Interaction volume radius: 10 \u00c5
Interaction volume height: 30 \u00c5
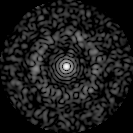
Disorder parameter: 0.8319